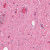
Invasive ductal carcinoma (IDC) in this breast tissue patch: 0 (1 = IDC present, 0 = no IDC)